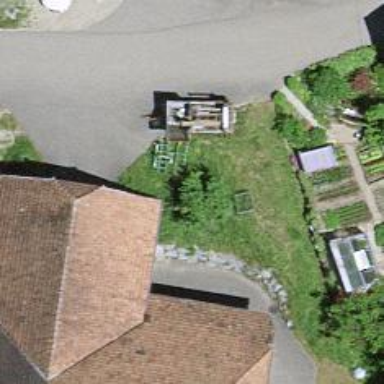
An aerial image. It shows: Farm.